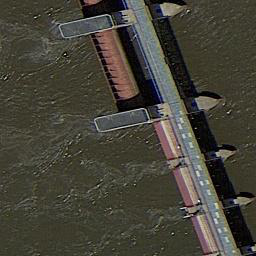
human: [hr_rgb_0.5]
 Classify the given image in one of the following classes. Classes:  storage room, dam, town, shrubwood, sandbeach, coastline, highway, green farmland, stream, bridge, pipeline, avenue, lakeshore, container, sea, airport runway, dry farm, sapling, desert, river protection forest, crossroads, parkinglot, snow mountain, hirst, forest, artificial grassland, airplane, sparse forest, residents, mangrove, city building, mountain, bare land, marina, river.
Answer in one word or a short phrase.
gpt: dam